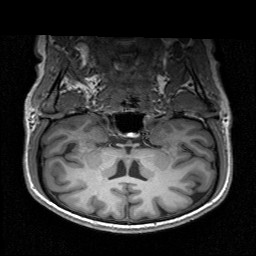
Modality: T1w
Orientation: sagittal
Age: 22
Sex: female
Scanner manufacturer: siemens
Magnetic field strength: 3 T
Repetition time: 1.9 s
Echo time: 0.00226 s